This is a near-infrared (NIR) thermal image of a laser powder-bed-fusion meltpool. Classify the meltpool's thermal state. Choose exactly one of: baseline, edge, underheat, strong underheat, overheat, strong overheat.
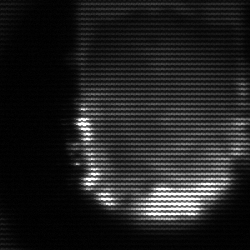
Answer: baseline